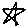
Label: star